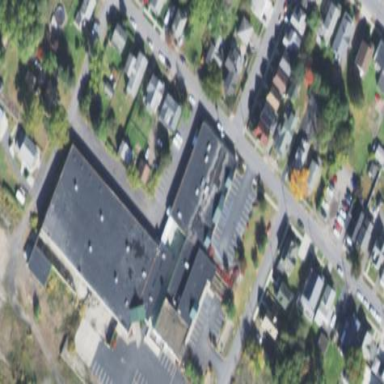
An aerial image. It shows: Commercial building.